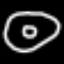
Label: donut